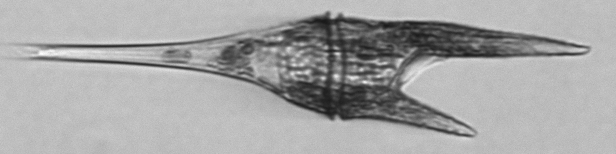
Label: Tripos_furca